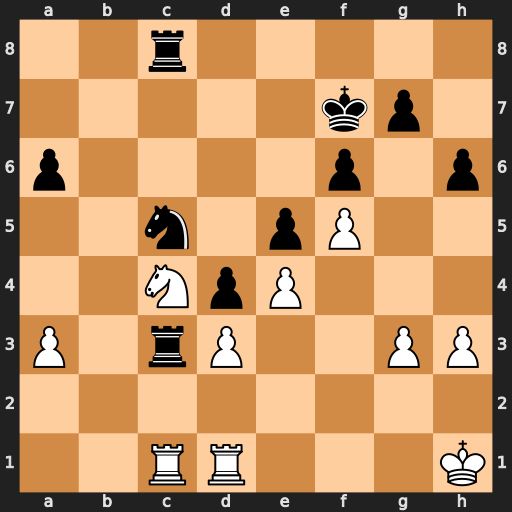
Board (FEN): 2r5/5kp1/p4p1p/2n1pP2/2NpP3/P1rP2PP/8/2RR3K
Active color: w
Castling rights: -
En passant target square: -
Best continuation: Nd6+ Kf8 Nxc8 Nxd3 Rxc3